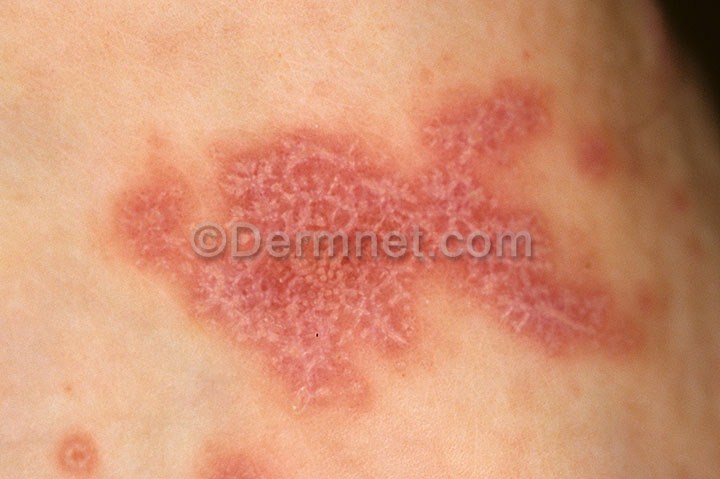
Disease: Psoriasis pictures Lichen Planus and related diseases